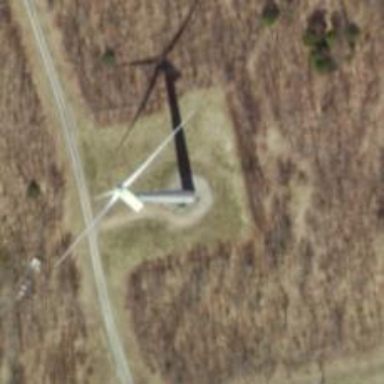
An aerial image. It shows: Wind generator using horizontal axis wind turbines.